Field crop: tomato
Growth stage: 1
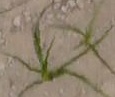
Species: cyperus